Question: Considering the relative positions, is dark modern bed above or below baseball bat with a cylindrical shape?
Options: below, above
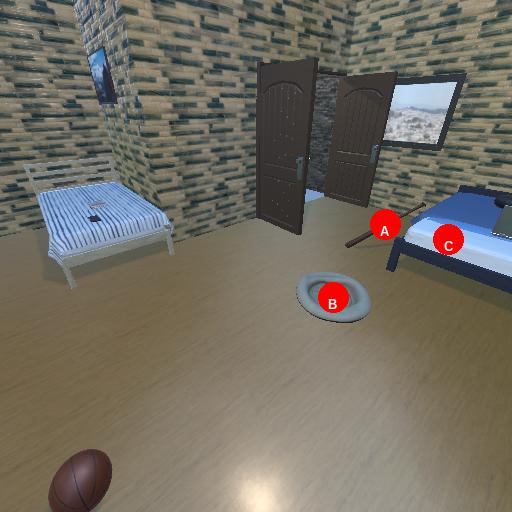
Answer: below